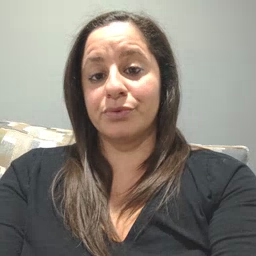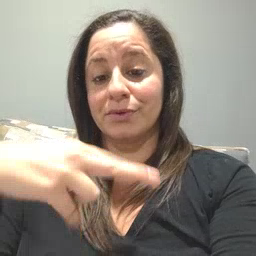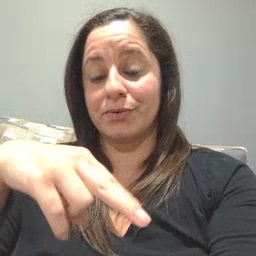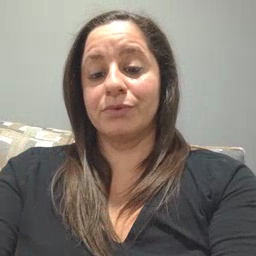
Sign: dance